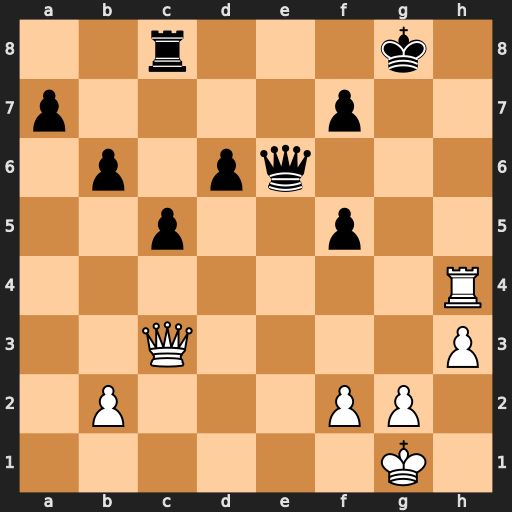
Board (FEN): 2r3k1/p4p2/1p1pq3/2p2p2/7R/2Q4P/1P3PP1/6K1
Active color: w
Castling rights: -
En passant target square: -
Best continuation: Qh8#